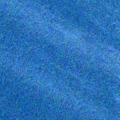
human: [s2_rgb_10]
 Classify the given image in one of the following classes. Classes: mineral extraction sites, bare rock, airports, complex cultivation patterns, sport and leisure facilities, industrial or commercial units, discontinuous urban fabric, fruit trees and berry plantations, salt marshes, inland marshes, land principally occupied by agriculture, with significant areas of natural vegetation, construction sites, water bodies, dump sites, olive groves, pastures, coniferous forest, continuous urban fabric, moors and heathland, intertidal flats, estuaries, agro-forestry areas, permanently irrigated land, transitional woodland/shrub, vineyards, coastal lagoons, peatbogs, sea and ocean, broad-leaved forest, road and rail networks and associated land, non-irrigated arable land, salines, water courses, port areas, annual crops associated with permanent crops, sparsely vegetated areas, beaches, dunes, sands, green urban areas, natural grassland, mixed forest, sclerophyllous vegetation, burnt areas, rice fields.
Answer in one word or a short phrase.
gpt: sea and ocean